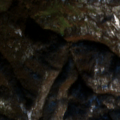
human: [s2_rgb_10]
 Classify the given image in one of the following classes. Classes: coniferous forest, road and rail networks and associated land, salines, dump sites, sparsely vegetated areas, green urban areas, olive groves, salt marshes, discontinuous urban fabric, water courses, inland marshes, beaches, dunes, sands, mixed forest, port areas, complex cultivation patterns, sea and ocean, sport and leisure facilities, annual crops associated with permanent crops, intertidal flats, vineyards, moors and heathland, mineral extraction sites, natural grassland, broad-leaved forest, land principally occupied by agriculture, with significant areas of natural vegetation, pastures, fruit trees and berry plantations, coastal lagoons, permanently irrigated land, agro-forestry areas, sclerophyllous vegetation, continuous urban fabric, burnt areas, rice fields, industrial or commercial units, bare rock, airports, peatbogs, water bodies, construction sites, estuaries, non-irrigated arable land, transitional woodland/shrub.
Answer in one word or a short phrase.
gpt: broad-leaved forest